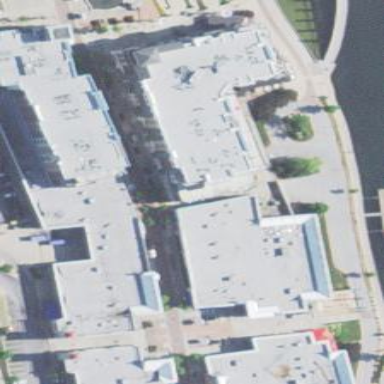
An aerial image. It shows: Building with parking area.